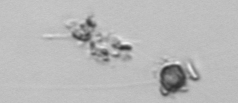
Label: Thalassiosira_TAG_external_detritus